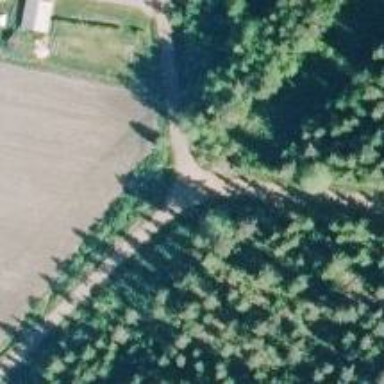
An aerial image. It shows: Unclassified road.